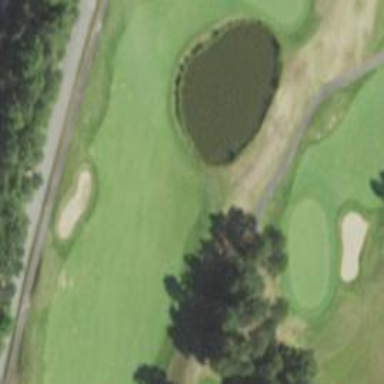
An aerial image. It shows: View of golf hole.